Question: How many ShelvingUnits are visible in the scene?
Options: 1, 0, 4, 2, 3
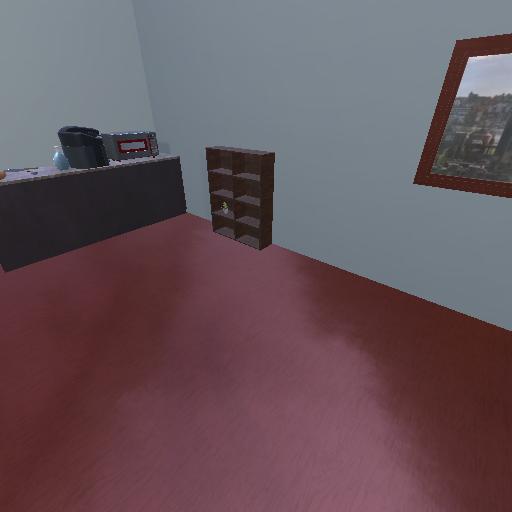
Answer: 1